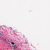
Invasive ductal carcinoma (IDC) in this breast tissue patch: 0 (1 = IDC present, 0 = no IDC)